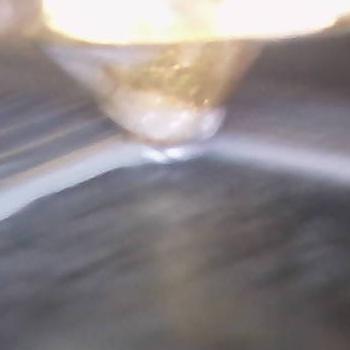
Flow rate: 168%